Interaction volume radius: 10 \u00c5
Interaction volume height: 15 \u00c5
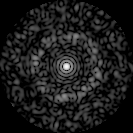
Disorder parameter: 0.8276